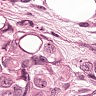
Metastatic tissue present: yes